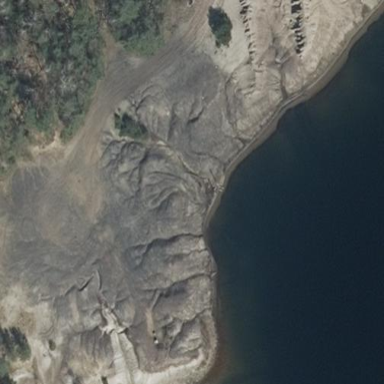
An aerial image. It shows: Sandy area in nature.